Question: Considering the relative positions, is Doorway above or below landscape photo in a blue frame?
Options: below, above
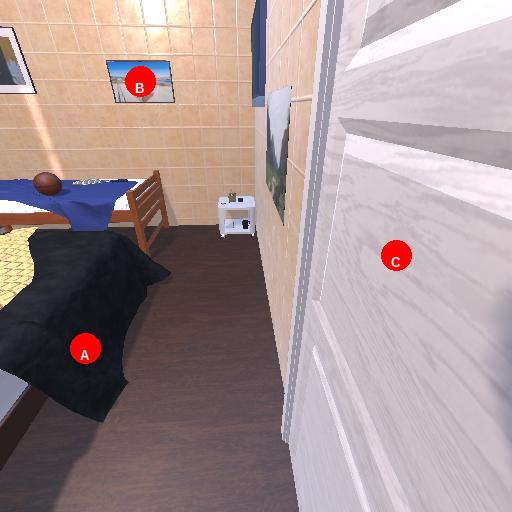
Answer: below